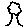
Label: tree